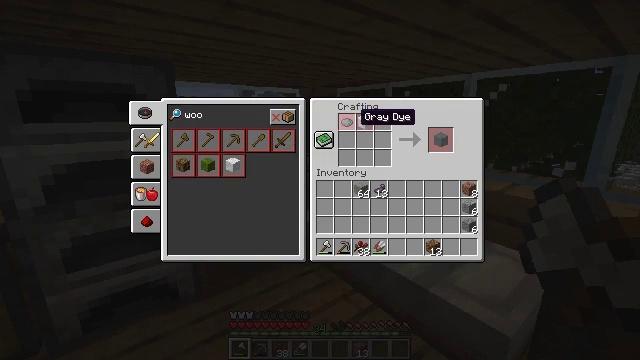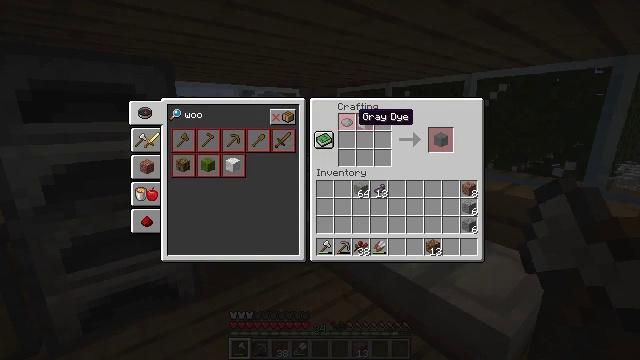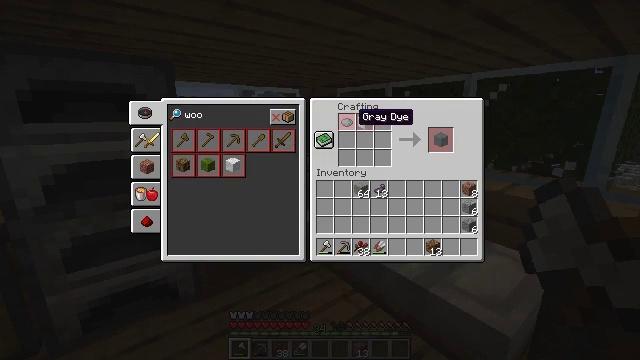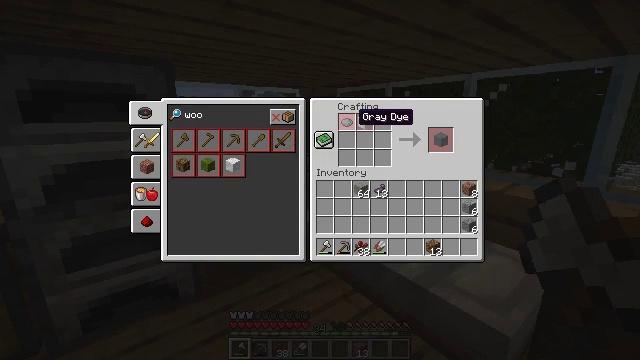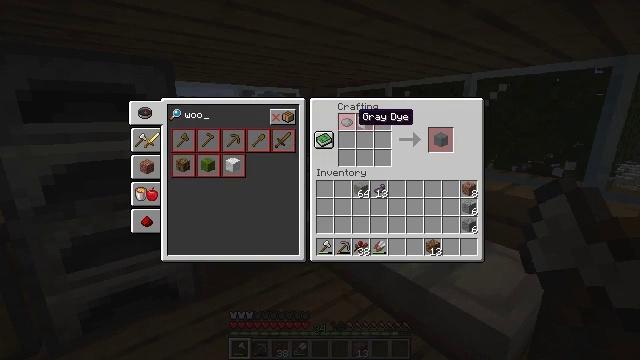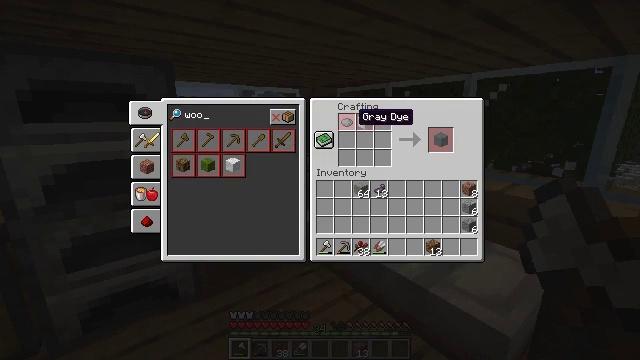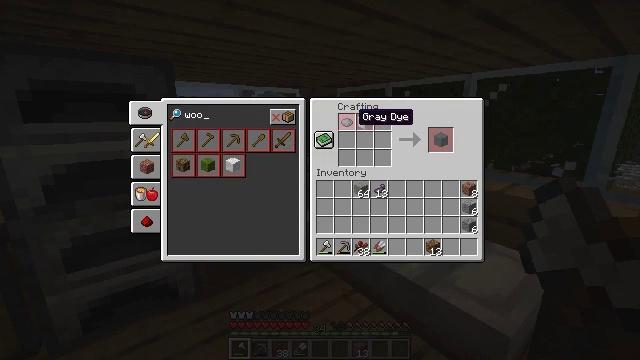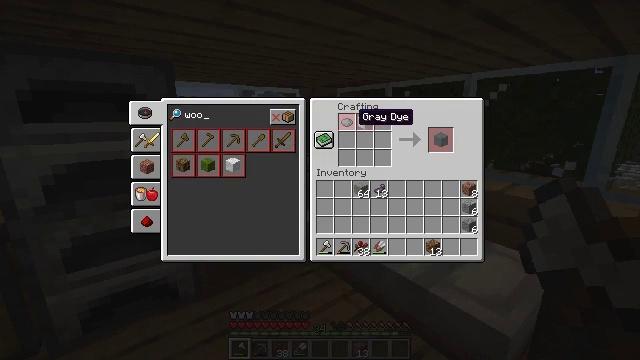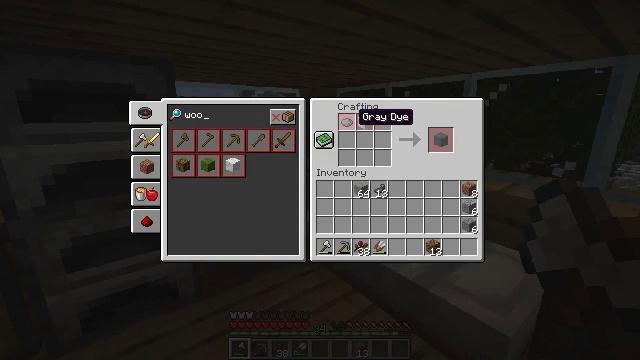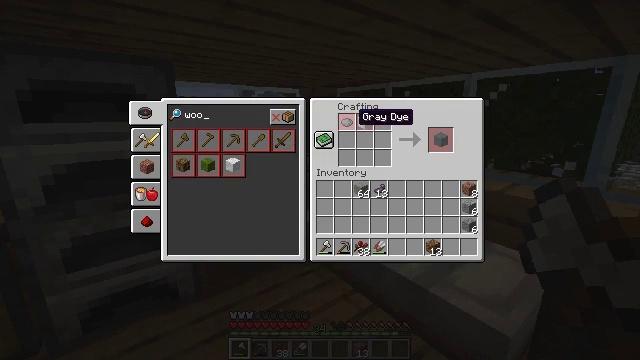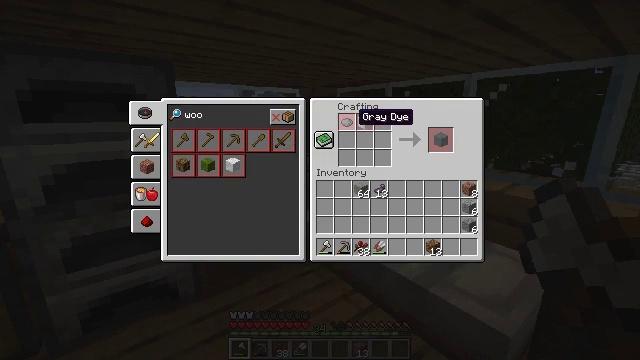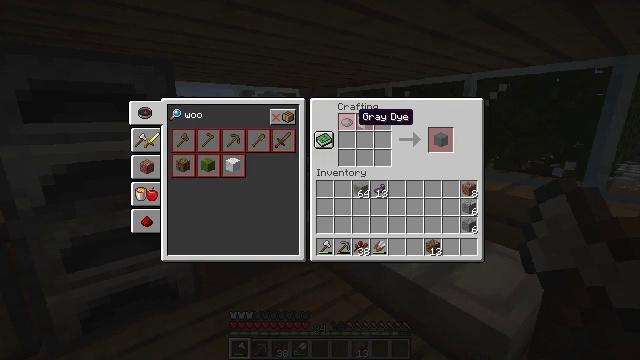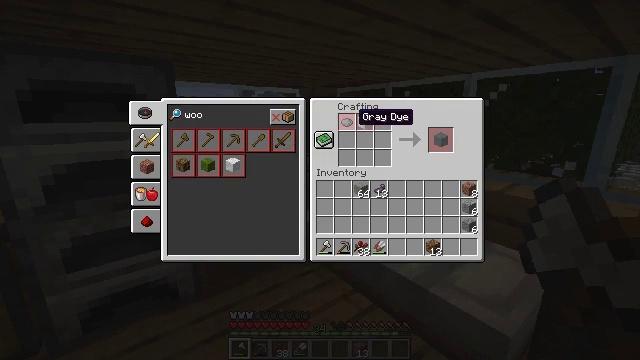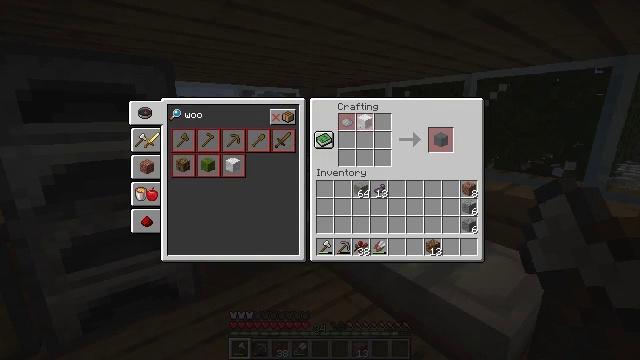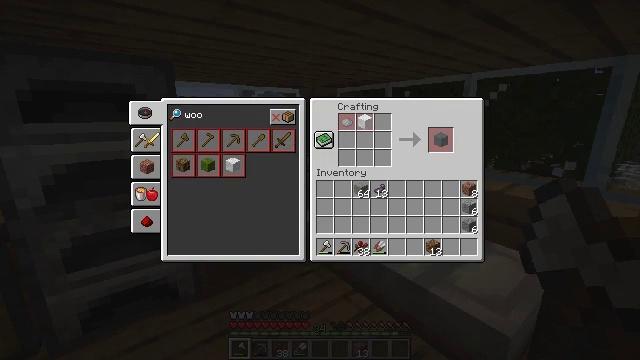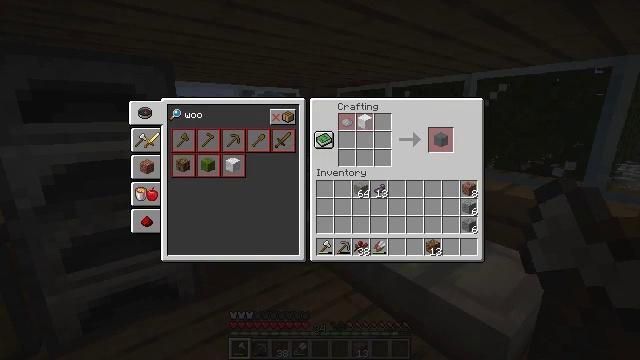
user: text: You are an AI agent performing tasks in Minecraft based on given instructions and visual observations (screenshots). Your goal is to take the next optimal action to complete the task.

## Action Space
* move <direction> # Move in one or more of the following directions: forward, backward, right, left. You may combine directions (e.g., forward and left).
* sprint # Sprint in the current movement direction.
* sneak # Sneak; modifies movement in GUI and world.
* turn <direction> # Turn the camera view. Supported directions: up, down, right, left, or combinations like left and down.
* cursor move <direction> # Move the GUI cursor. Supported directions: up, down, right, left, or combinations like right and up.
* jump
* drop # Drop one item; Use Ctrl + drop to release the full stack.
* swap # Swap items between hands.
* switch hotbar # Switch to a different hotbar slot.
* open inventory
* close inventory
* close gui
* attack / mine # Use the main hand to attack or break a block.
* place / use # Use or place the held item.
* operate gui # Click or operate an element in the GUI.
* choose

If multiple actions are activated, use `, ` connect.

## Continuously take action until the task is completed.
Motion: motion action
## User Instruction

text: Create black dye from resources.
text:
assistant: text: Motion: no_op
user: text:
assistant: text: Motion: no_op
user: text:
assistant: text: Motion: no_op
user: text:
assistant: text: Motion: no_op
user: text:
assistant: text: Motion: no_op
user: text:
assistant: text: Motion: no_op
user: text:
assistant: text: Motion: no_op
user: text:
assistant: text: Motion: no_op
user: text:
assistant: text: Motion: no_op
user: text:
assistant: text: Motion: no_op
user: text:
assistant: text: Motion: no_op
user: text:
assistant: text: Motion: no_op
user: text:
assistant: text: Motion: cursor move right
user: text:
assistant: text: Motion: cursor move right and down
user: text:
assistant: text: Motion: cursor move right
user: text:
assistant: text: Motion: cursor move right
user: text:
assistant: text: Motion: no_op
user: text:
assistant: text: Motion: no_op
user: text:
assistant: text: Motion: no_op
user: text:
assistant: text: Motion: no_op
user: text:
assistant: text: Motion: no_op
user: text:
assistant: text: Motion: no_op
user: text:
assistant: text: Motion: no_op
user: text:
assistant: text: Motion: no_op
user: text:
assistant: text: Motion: no_op
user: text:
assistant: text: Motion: no_op
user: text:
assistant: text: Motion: no_op
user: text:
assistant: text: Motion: no_op
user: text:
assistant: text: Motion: no_op
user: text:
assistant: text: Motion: no_op